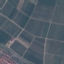
Land use / land cover class: PermanentCrop